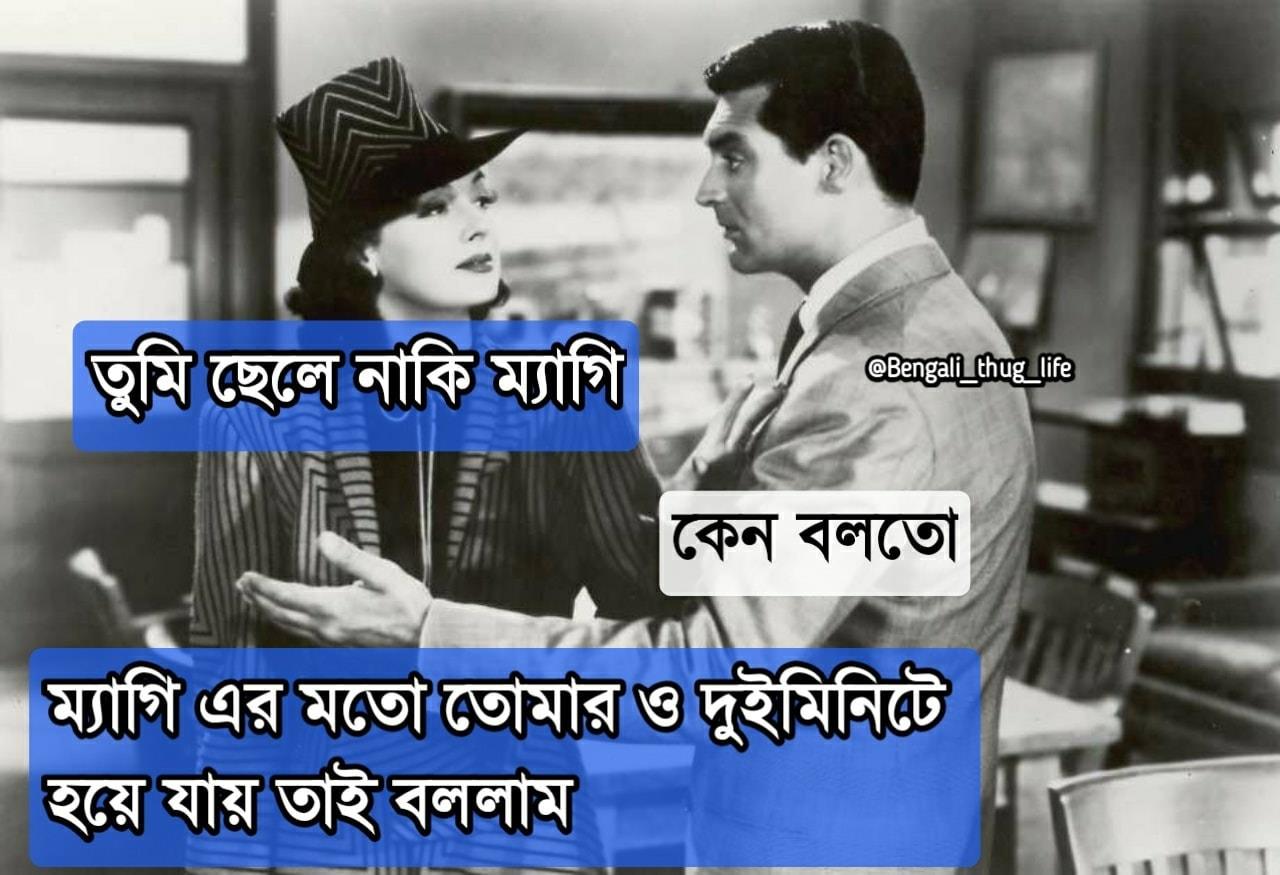
Caption: তুমি ছেলে নাকি ম্যাগী        কেন বলতো     ম্যাগি এর মতো তোমার ও দুইমিনিটে হয়ে যায় তাই বললাম
Label: hate